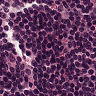
Metastatic tissue present: no